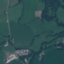
Land use / land cover class: Pasture